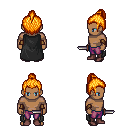
a pixel art fantasy rpg character, male body template, human, dark skin, black cape, magenta pants, light blonde short topknot hairstyle, leather bracers, maroon shoes, dagger, four views (front, back, left, right), 2x2 character sprite sheet, small pixel art, hard edges, no anti-aliasing